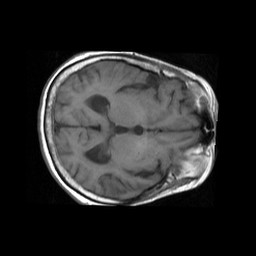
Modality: T1w
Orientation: axial
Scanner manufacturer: siemens
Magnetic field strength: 1.5 T
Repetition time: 0.537 s
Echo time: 0.012 s